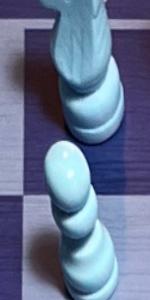
Label: Pawn_White